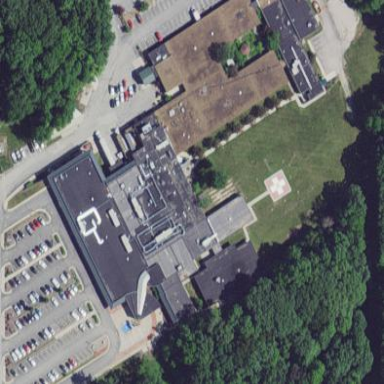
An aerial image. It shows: Hospital providing healthcare services.